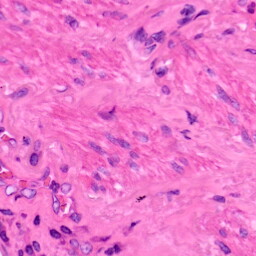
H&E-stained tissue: Lung